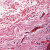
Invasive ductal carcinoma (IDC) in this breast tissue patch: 0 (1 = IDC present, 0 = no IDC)